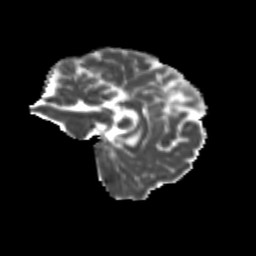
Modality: MD
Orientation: sagittal
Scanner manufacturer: siemens
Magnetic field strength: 3 T
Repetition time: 9.2 s
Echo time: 0.084 s